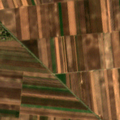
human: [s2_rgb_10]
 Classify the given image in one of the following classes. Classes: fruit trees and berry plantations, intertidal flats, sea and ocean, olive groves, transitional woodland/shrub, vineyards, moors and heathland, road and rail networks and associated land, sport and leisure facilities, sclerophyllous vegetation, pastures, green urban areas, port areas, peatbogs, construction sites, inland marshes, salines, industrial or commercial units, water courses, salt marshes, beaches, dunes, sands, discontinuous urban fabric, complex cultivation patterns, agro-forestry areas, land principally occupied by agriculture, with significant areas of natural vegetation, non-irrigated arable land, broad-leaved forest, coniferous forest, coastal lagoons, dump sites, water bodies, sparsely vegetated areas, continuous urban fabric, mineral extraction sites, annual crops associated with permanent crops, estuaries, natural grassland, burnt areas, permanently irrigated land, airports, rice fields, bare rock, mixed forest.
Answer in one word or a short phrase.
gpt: non-irrigated arable land